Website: crate-barrel
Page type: newsletter-management
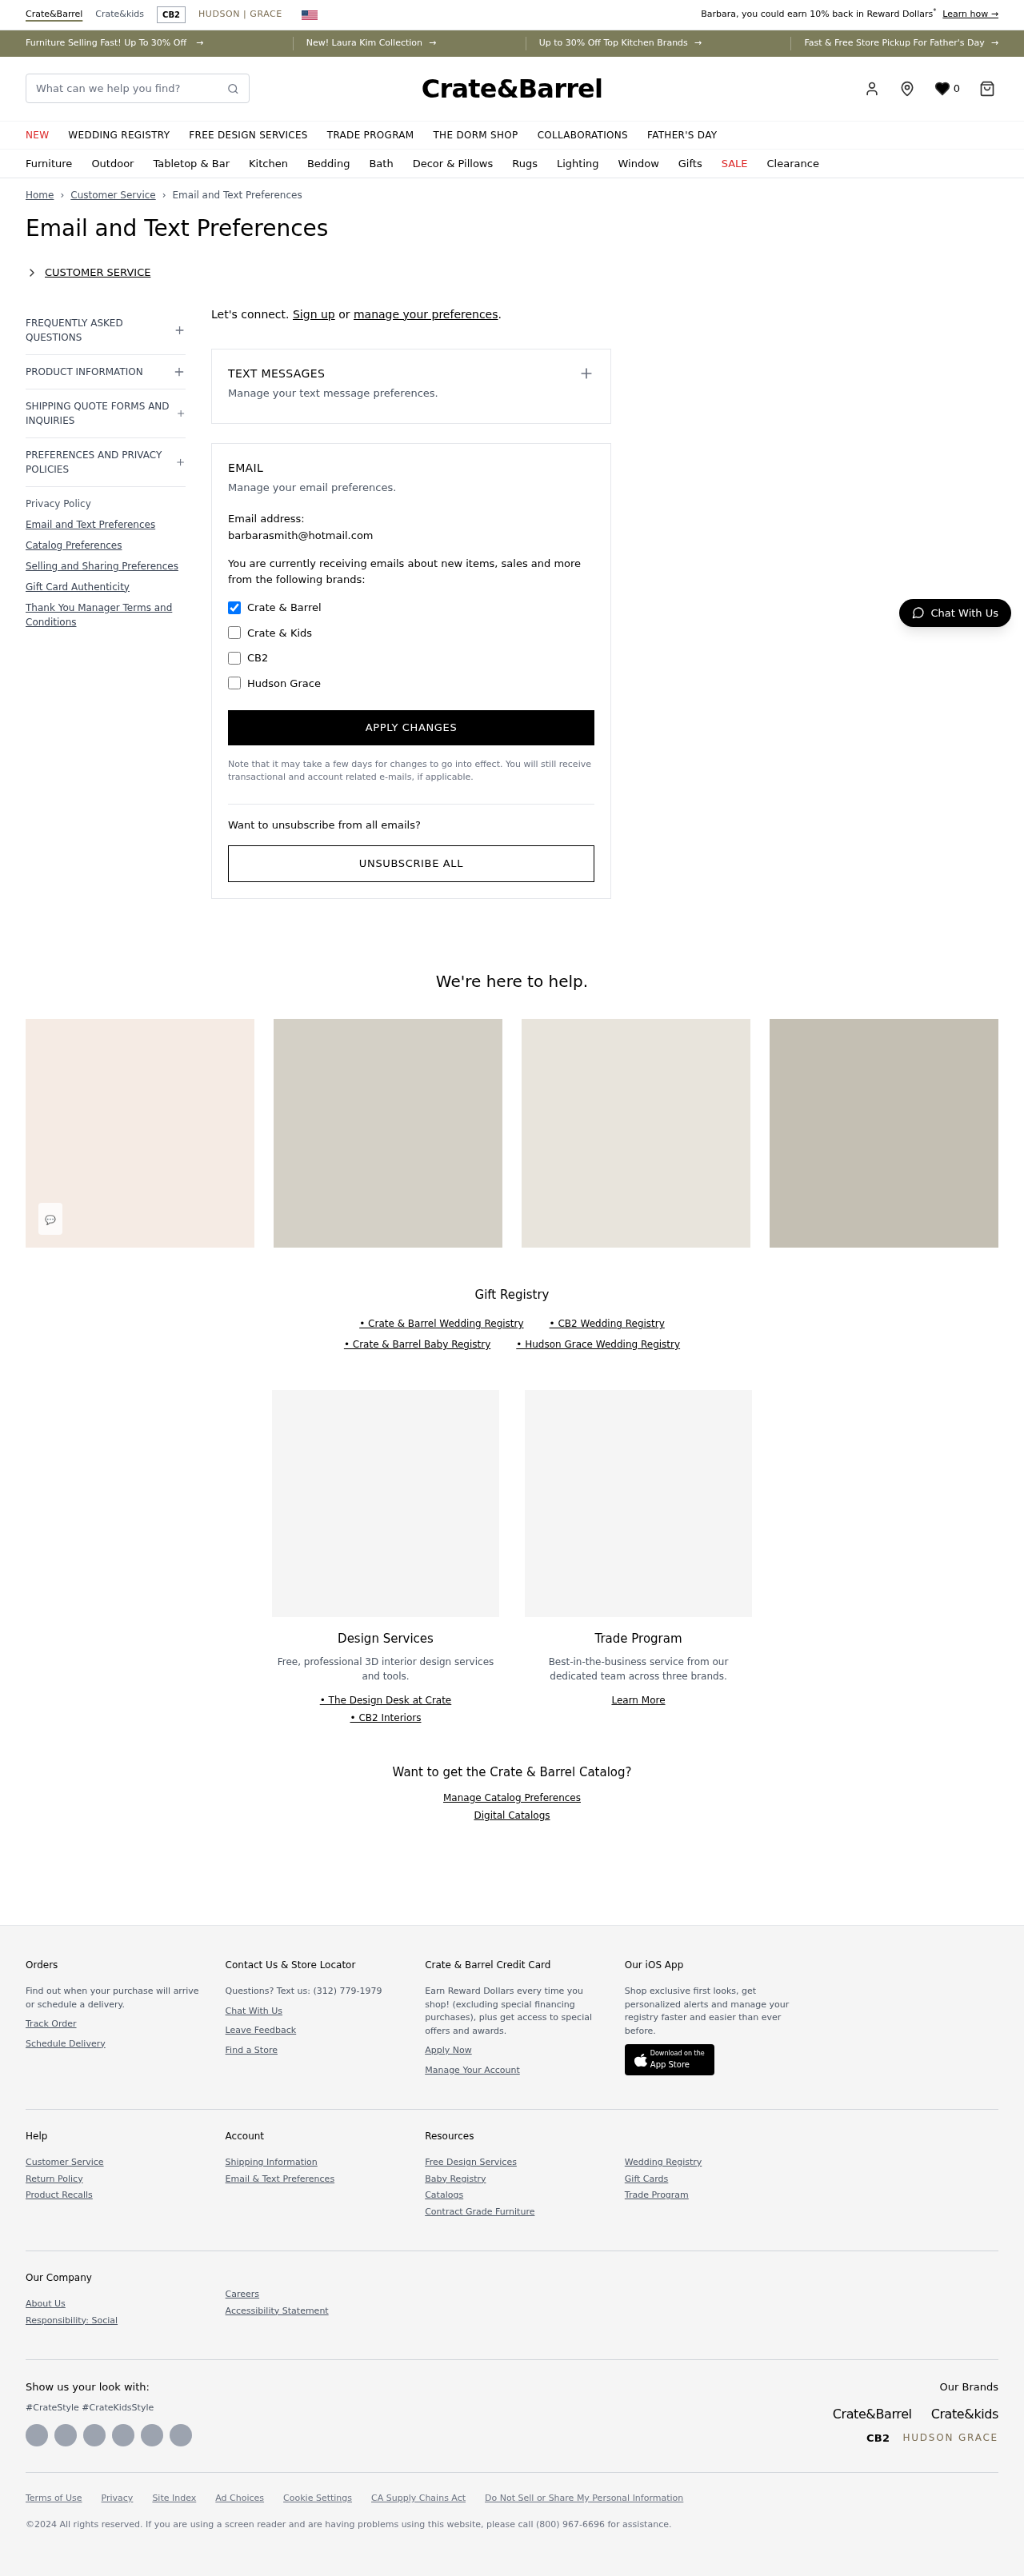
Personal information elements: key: PII_EMAIL
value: barbarasmith@hotmail.com
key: PII_FIRSTNAME
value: Barbara
Search elements: key: HEADER_SEARCH
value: What can we help you find?
Other elements: key: WISHLIST_COUNT
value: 0